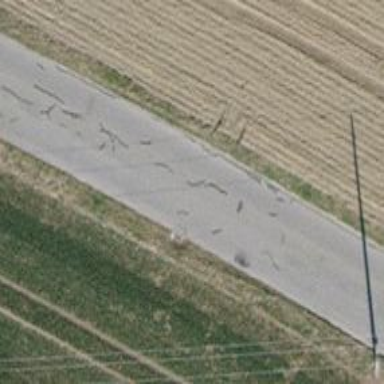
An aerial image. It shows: Unclassified road.